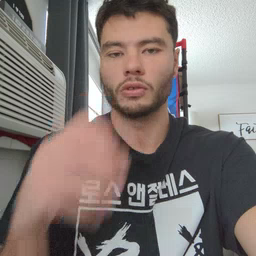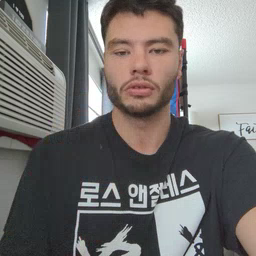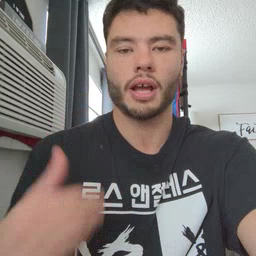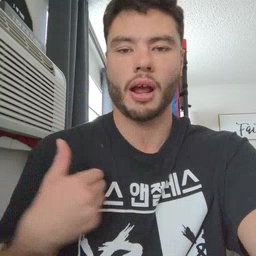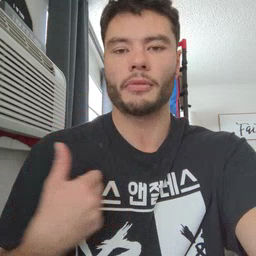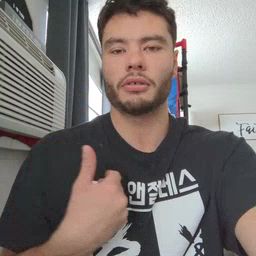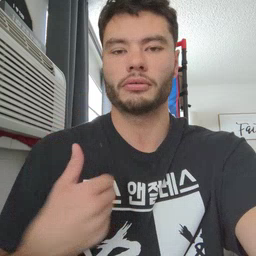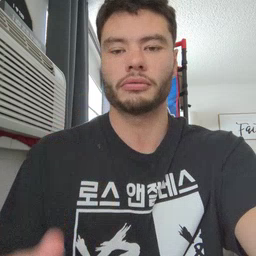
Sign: animal